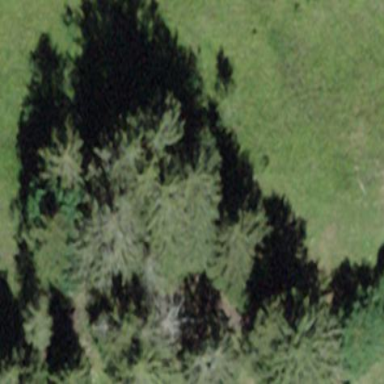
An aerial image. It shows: Forest area.